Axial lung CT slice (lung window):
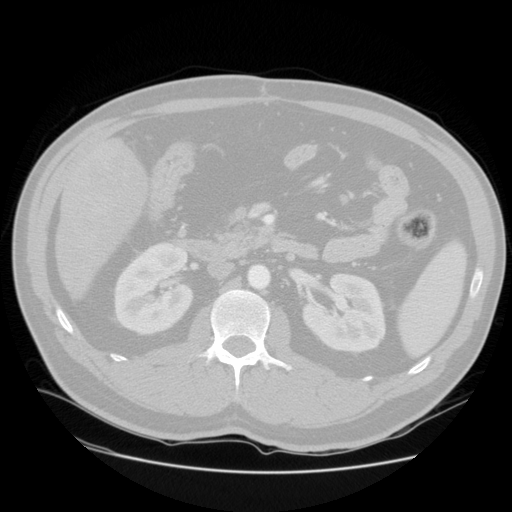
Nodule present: no